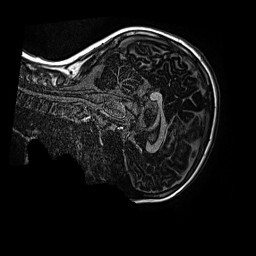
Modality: MP2RAGE
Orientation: sagittal
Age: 13
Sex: male
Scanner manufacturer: siemens
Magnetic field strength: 3 T
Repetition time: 4 s
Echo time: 0.00299 s